Question: i'm trying to make some change in the following code which updates the number of votes by clicking on it with jquery. However, as shown in the image below, i want to display the vote number out of the box. I want to make it so that I click on the same green box, however I display the number out of the green box. I having difficulty making that.

Here's the original code:
Jquery:
'''
<script type="text/javascript">
$(function() {
$(".vote").click(function() {
var id = $(this).attr("id");
var name = $(this).attr("name");
var dataString = 'id='+ id ;
var parent = $(this);
if(name=='up'){
$(this).fadeIn(200).html('<img src="dot.gif" align="absmiddle">');
$.ajax({
type: "POST",
url: "up_vote.php",
data: dataString,
cache: false,
success: function(html) {
parent.html(html);
} });
}else{
$(this).fadeIn(200).html('<img src="dot.gif" align="absmiddle">');
$.ajax({
type: "POST",
url: "down_vote.php",
data: dataString,
cache: false,
success: function(html) {
parent.html(html);
}
});
}
return false;
});
});
</script>
'''
and here's html part:
'''
<div id="main">
<div class="box1">
<div class='up'><a href="" class="vote" id="<?php echo $mes_id; ?>" name="up"><?php echo $up; ?></a></div>
</div>
<div class='box2' ><?php echo $msg; ?></div>
</div>
'''
Here's Css:
'''
<style type="text/css">
body{
font-family:'Georgia', Times New Roman, Times, serif;
}
#main{
height:80px; border:1px dashed #29ABE2;margin-bottom:7px;
width:500px;
}
a{
color:#DF3D82;
text-decoration:none;
}
a:hover{
color:#DF3D82;
text-decoration:underline;
}
.up{
height:40px; font-size:24px; text-align:center; background-color:#009900; margin-bottom:2px;
-moz-border-radius: 6px;-webkit-border-radius: 6px;
}
.up a{
color:#FFFFFF;
text-decoration:none;
}
.up a:hover{
color:#FFFFFF;
text-decoration:none;
}
.down{
height:40px; font-size:24px; text-align:center; background-color:#cc0000; margin-top:2px;
-moz-border-radius: 6px;-webkit-border-radius: 6px;
}
.down a{
color:#FFFFFF;
text-decoration:none;
}
.down a:hover{
color:#FFFFFF;
text-decoration:none;
}
.box1{
float:left; height:80px; width:50px;
}
.box2{
float:left; width:440px; text-align:left;
margin-left:10px;height:60px;margin-top:10px;
font-weight:bold;
font-size:18px;
}
</style>
'''
Thank you very much for helping.
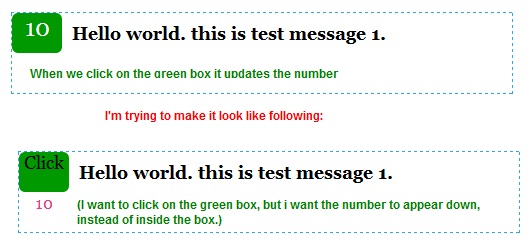
Answer: Here's a <URL> for you.
In short, number goes inside an element defined by 'parent' variable. Replace 'parent = $(this)' with 'parent = $(this).parents('.box1')' and 'parent.html(html)' inside ajax callback with 'parent.append(html)'
After a bit more fiddling: <URL>.
I added '<div class="number"></div>' after '<div class="up">', this is a placeholder for a number.
There is a CSS class '.number' for it, making it red and centered. In this variant of the code you don't have to change ajax callbacks, you just need to set 'parent = $(this).parents('.box1').find('.number')'